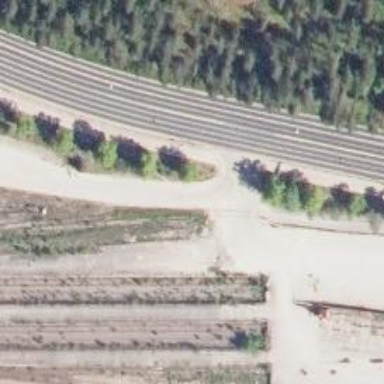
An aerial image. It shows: Level crossing along the railway.